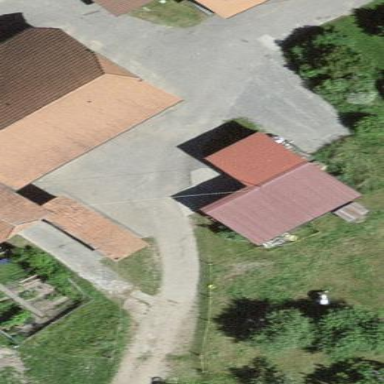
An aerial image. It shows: Garage.